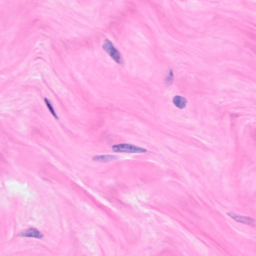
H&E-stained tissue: Breast